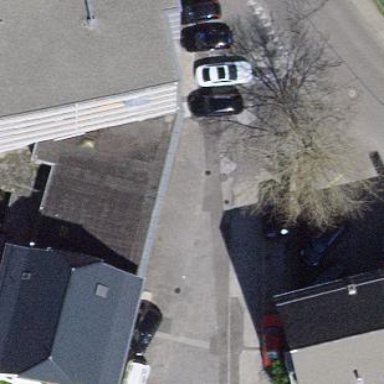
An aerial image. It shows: Group of garages.